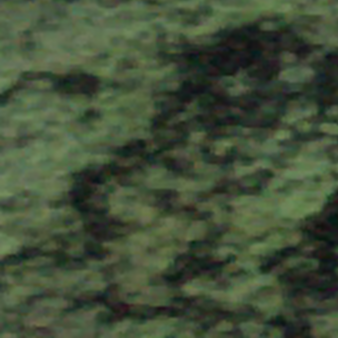
Label: other